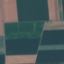
Land use / land cover: AnnualCrop